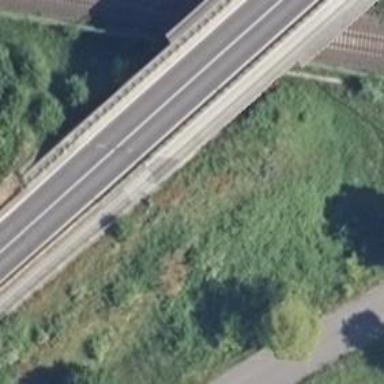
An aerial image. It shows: Path on bridge.